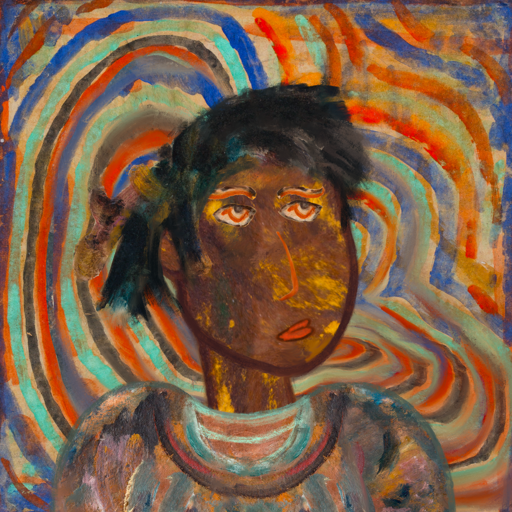
Background: Sisters, Head And Neck Side: Comrade, Face Side: Experience, Bust: Boggyland, Hair Side: Pipe, Head Accessory: Blank, Second Necklace: Blank, Necklace: Blank, Baby: Blank